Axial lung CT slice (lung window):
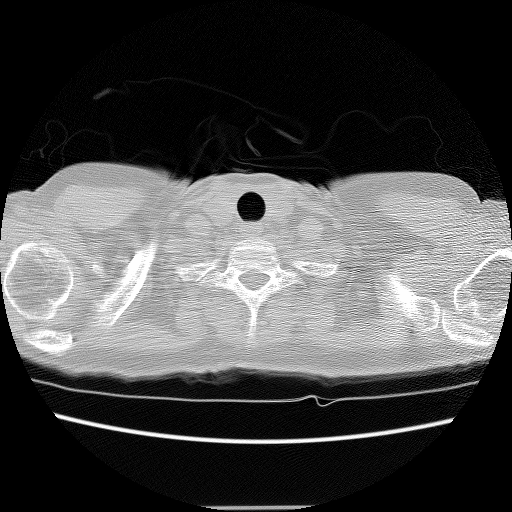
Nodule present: no